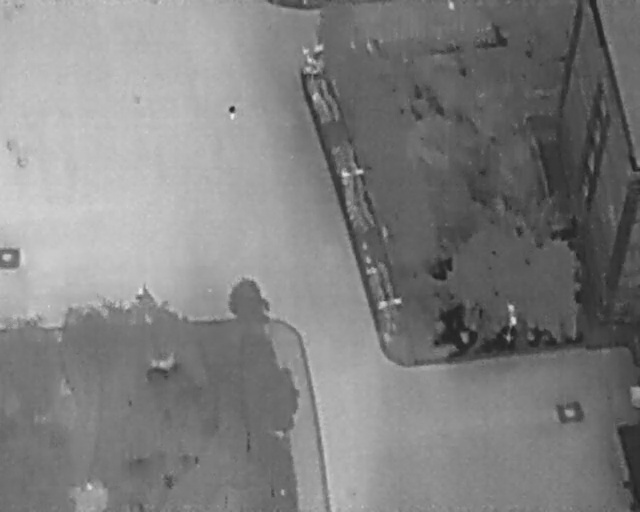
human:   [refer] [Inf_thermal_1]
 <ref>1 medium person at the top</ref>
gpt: <box>[[34, 20, 37, 22, 2]]</box>